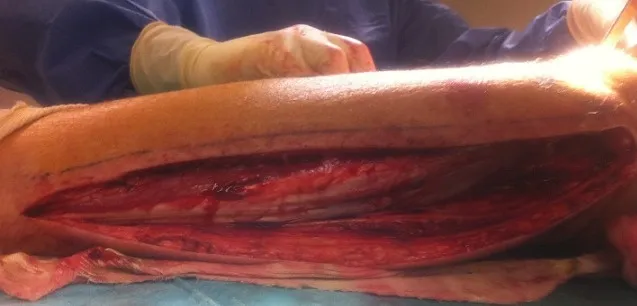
Lateral approach of the left leg exposing the lateral gastrocnemius muscle.
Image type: medical_photograph (other_medical_photograph)